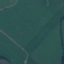
Land use / land cover class: Pasture